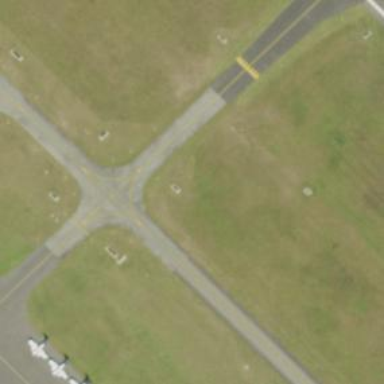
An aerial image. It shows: View of taxiway at the airport.